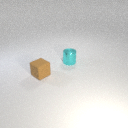
small cyan metal cylinder behind small brown rubber cube